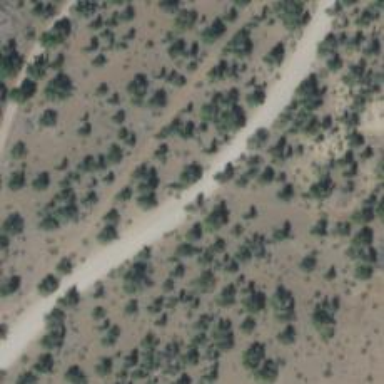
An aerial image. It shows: Unclassified road.